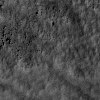
Atmospheric dust classification: not_dusty